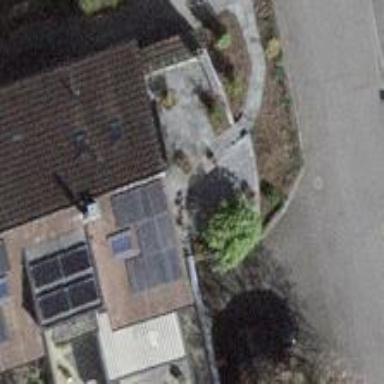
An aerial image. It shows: Solar power generator using photovoltaic panels.